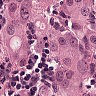
Metastatic tissue present: yes